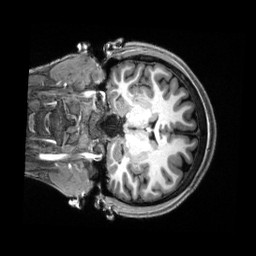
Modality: T1w
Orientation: coronal
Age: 19
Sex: female
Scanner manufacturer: siemens
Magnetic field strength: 3 T
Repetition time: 2.5 s
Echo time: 0.00222 s